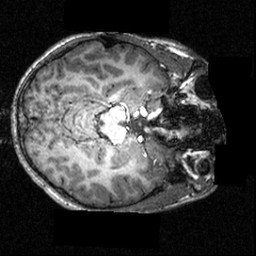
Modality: T1w
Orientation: axial
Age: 18
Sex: male
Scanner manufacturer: siemens
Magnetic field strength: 3.951 T
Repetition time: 1.5 s
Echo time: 0.00335 s